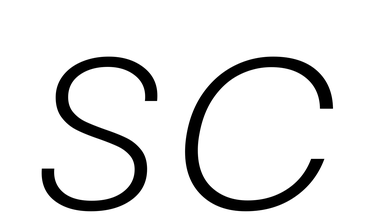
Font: Poppins-ExtraLightItalic